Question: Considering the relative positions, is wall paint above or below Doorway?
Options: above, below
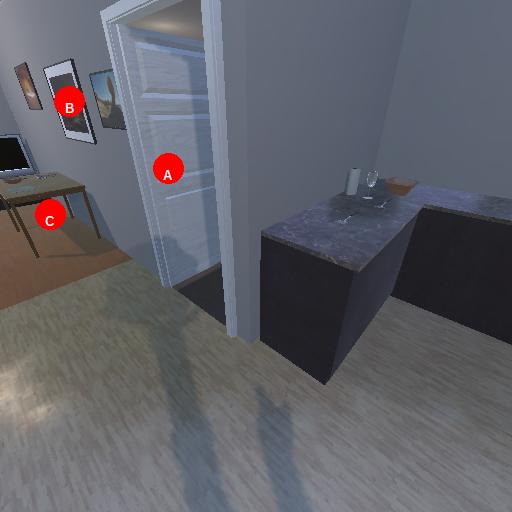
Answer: above